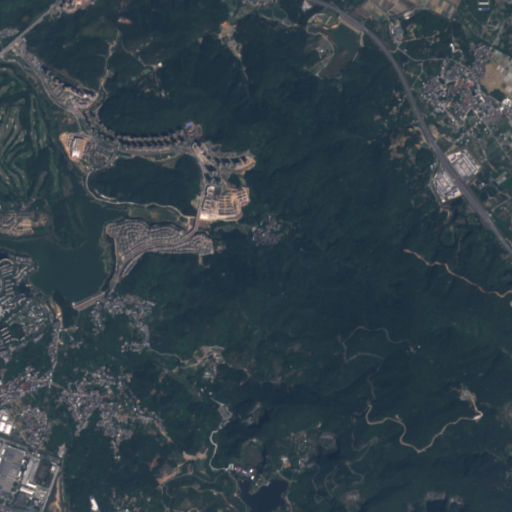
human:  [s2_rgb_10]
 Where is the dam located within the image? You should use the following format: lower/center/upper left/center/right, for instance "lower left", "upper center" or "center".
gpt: The dam is located in the center left of the image.
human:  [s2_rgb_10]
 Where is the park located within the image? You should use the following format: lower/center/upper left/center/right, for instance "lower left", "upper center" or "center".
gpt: The park is located in the upper left of the image.
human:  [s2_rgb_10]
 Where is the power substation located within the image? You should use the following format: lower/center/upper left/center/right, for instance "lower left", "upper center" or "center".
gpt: The power substation is located in the upper left of the image.
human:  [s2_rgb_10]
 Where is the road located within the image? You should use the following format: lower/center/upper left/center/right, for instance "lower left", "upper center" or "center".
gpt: There is no road in the image.